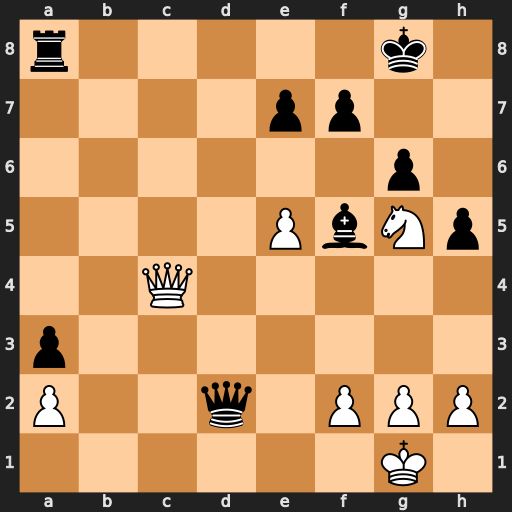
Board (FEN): r5k1/4pp2/6p1/4PbNp/2Q5/p7/P2q1PPP/6K1
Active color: w
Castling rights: -
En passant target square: -
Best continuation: Qxf7+ Kh8 Qh7#